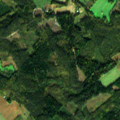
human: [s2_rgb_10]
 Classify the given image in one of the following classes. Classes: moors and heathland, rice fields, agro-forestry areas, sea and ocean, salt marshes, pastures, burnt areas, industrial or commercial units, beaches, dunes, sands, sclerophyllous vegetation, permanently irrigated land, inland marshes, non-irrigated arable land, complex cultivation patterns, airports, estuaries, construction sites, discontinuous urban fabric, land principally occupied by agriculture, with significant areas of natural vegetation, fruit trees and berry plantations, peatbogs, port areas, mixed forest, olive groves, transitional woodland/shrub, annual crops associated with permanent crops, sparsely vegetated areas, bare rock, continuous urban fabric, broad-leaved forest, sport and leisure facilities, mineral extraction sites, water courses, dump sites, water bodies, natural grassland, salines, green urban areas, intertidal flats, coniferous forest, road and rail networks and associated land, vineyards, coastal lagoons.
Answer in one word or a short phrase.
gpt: non-irrigated arable land, coniferous forest, mixed forest, transitional woodland/shrub